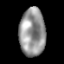
Tissue: lung
Cell type: Epithelial cells
Senescence score: 0.2019
Nuclear area (px): 1220
Mean DAPI intensity: 149.061